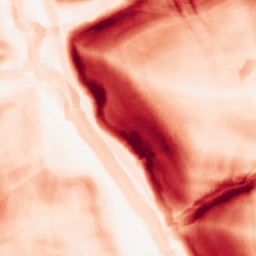
Category: morphological
Decomposition family: morphological_square
Decomposition parameters: operation: gradient
size: 10
Upsampling method: quadratic
Upsampling parameters: scale: 4
Upsampling scale: 4